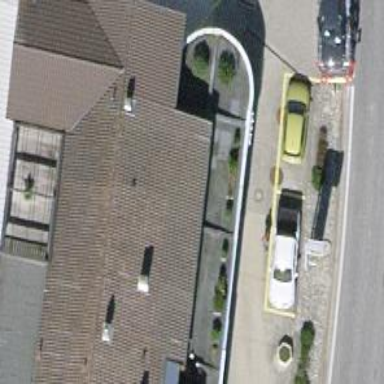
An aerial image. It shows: Car repair shop.